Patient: sex M, age 34
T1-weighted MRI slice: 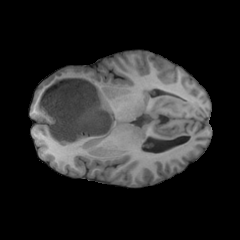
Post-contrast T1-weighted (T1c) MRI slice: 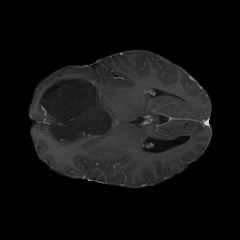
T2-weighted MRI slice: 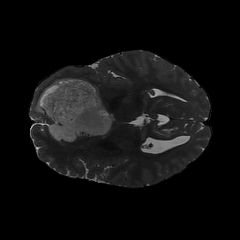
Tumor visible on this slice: yes
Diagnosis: Astrocytoma, IDH-mutant
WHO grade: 2